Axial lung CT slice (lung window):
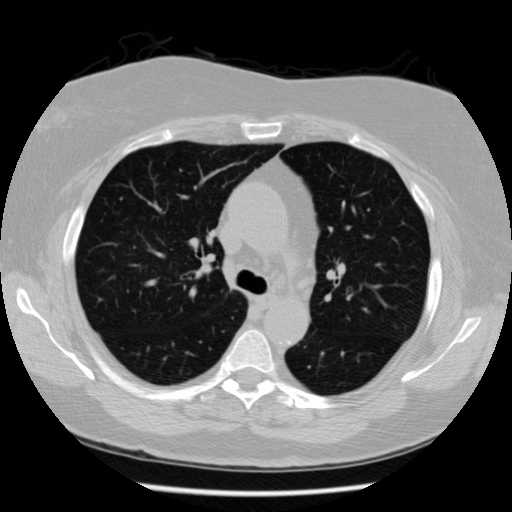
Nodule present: no